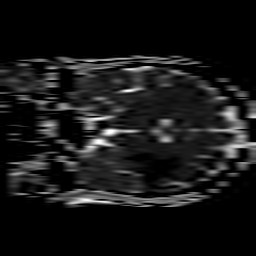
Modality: ADC
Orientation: coronal
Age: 39
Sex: male
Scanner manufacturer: philips
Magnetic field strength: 3 T
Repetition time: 3.467 s
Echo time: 0.076 s